Question: I want to find an opensource or a free control for cocoa couch, what is like WeCity invite friends page?
Is there any ready to use component out in the market? Or I must create it? I don't want all in one component, if something missing from the list above, I don't care. But I want to find a "stater" component, what I can upgrade if needed.
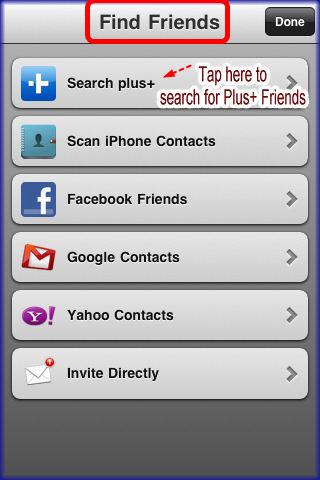
Answer: What about <URL>